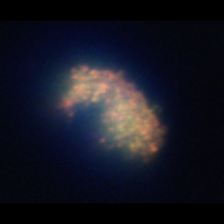
Taxon: Ciliates
Group: Other